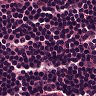
Metastatic tissue present: no